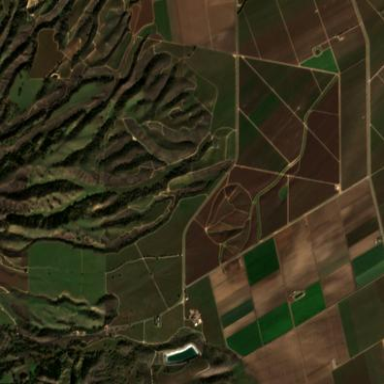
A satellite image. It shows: Unique farmland with vineyards growing grapes.